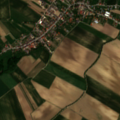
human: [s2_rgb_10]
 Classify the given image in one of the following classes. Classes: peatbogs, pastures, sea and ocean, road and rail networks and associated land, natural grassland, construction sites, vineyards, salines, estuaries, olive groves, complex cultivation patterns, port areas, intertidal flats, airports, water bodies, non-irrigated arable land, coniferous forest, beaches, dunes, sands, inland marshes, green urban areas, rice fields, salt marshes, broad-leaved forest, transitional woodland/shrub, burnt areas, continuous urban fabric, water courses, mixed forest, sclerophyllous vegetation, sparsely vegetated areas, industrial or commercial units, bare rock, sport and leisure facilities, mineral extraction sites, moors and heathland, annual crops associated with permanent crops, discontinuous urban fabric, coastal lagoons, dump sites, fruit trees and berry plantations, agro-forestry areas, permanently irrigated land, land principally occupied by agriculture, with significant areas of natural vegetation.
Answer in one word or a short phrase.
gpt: discontinuous urban fabric, non-irrigated arable land, complex cultivation patterns